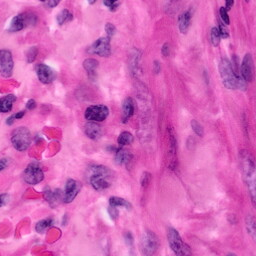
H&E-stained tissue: Pancreatic